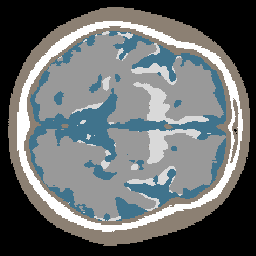
Label: no_lesion